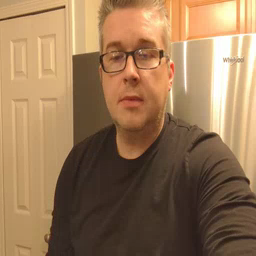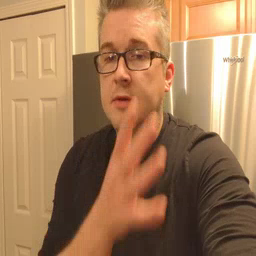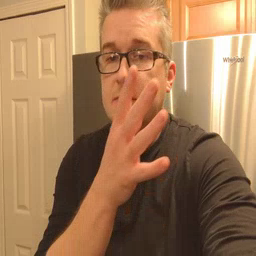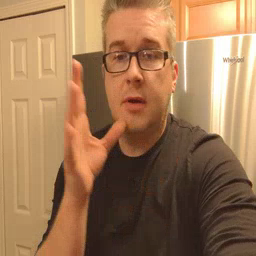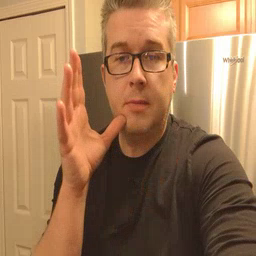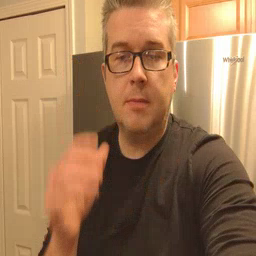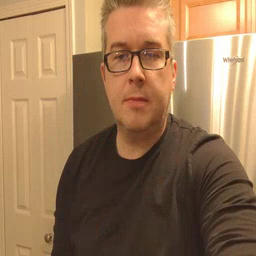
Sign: farm